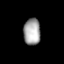
Tissue: prostate
Cell type: Epithelial cells
Senescence score: 0.2663
Nuclear area (px): 445
Mean DAPI intensity: 162.971